Question: Determine whether the two graphs given in the figure are isomorphic. If you think they are isomorphic, answer 1; if you think they are not isomorphic, answer 0.
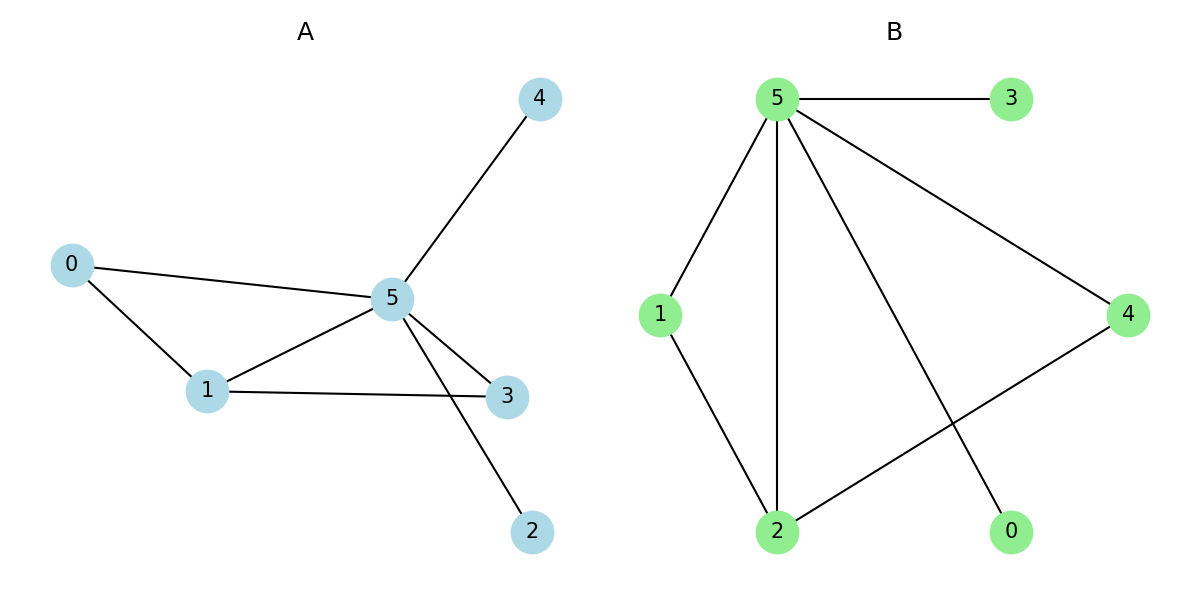
Answer: 1